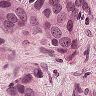
Metastatic tissue present: yes